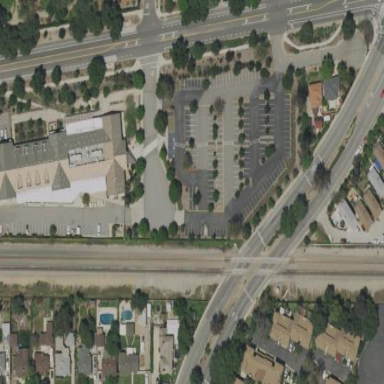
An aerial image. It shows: Parking area with asphalt surface.